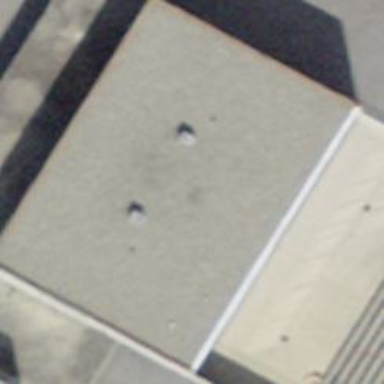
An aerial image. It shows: School building.